Question: We want to display an image like this centred in a page: the height should be 100% of the window height, with corresponding proportional width. On either side of the image, we'd like to continue the grey brick pattern that you see at top and bottom of the image across the page on either side. The background should match the size of, and line up with, the one in the image, however big the image is.
Can anyone suggest a CSS-only way to do this?

Here's the kind of markup I've been trying so far:
'''
<div id="container">
<img src="http://i.metro.co.uk/images/temp/visual.png" id="middle">
</div>
'''
CSS:
'''
#container {
height: 100%;
background: url(visual-top.png) repeat-x;
}
#middle {
outline: 1px solid red;
display: block;
height: 100%;
margin: 0 auto;
}
'''
Here's a <URL>.
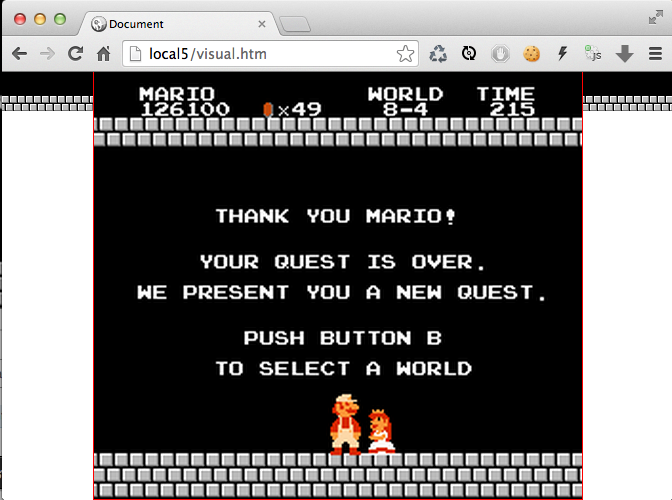
Answer: Sure you can. You might run into aliasing-problems so that your images don't line up perfectly, but in theory it's easy.
The way I would do it is using multiple backgrounds. Here is the CSS you need:
'''
body {
background: url([screenshot.jpg]) center top no-repeat, url([tile.jpg]) center top repeat-x;
background-size: auto 100%, auto 17.5%;
}
'''
Then you need to fiddle with the height of the tile. I came up with 17.5%, but that depends on your screenshot.
<URL>